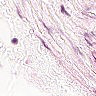
Metastatic tissue present: no